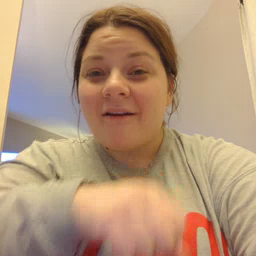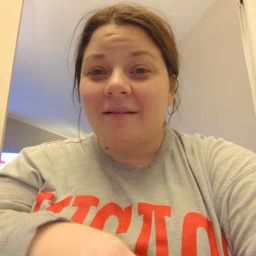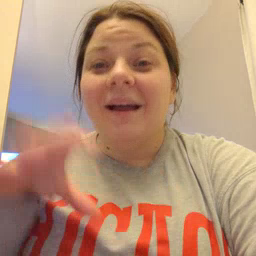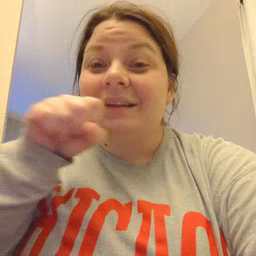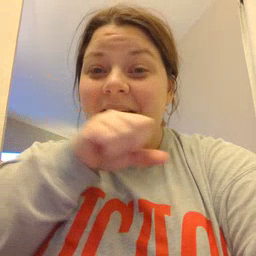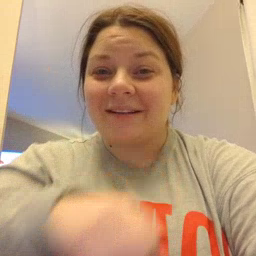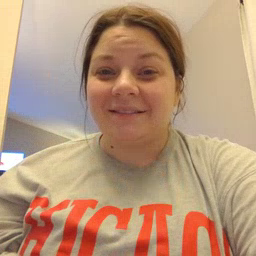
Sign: carrot